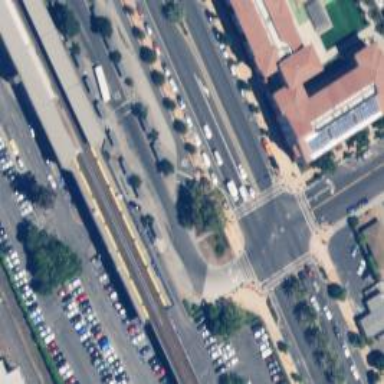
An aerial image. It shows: Separate sidewalk along busway.